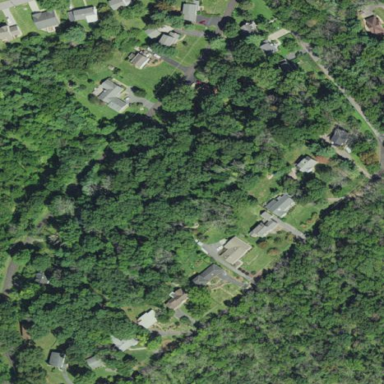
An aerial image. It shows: Residential area within neighborhood.